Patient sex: F
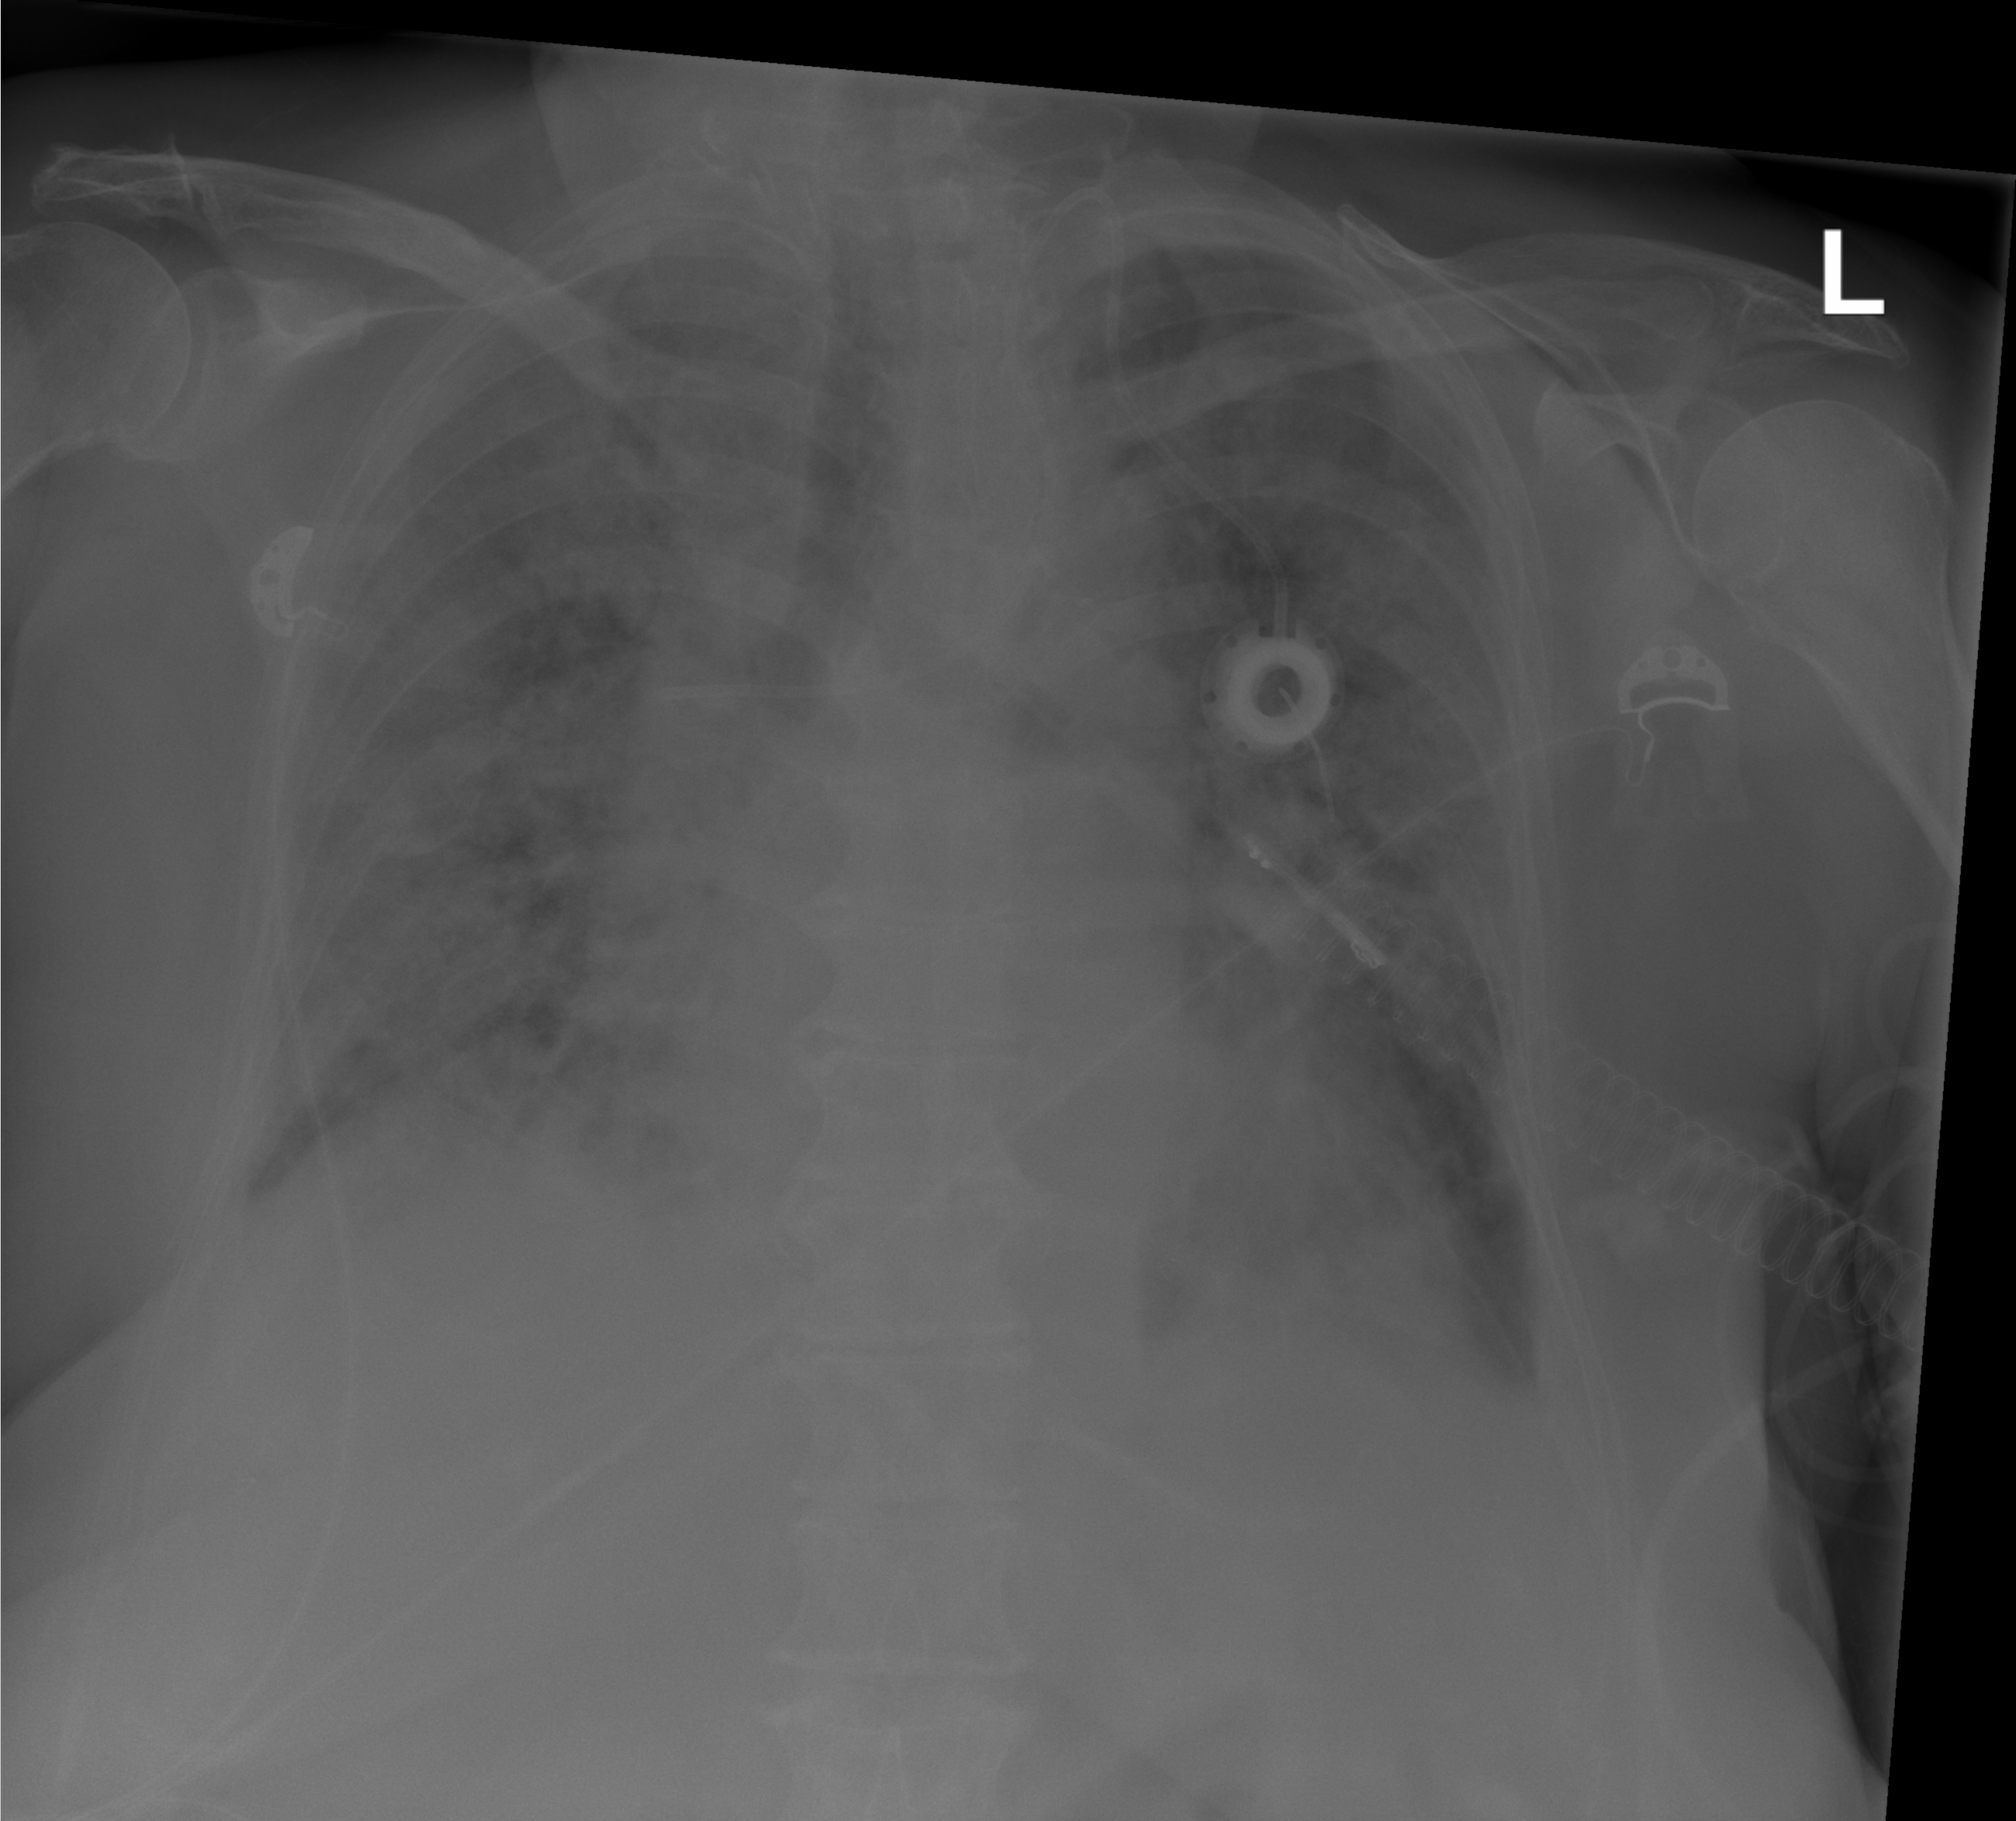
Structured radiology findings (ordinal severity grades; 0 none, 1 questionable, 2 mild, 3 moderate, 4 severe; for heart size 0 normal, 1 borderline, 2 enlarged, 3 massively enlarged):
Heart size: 2
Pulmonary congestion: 2
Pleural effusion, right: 2
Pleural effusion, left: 2
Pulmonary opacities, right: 4
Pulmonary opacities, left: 4
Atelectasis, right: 3
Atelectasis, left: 0